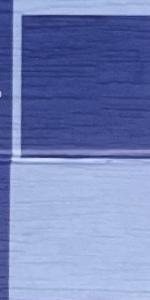
Label: Empty